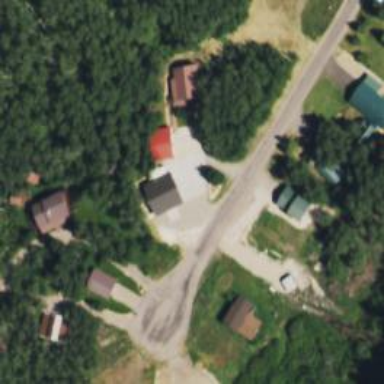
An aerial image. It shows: Driveway leading to service road.